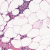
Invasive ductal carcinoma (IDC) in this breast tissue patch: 0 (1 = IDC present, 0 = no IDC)